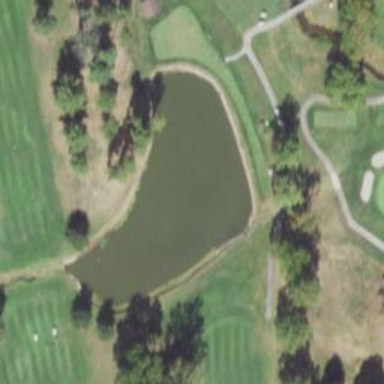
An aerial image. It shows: Golf tee on grassy land.